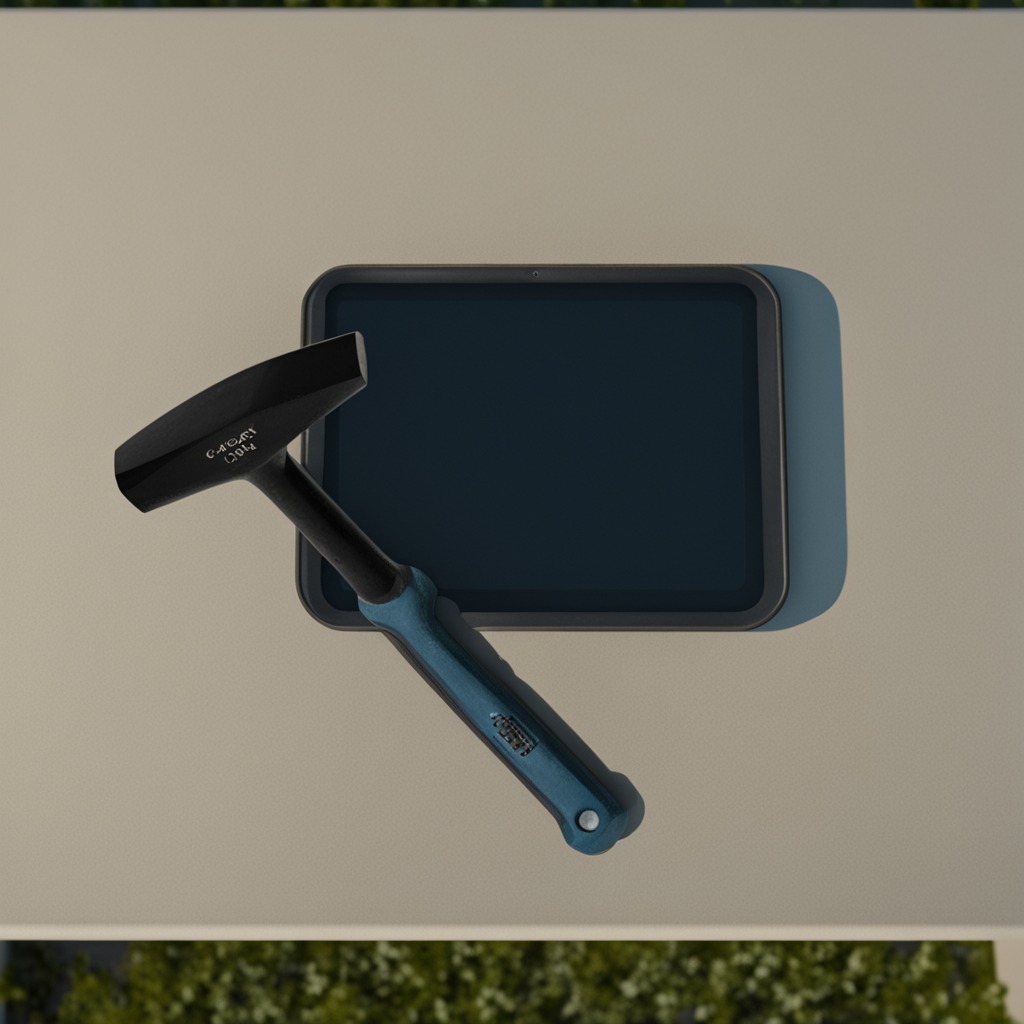
A hammer is lying on the clean utility table in a temporary outdoor tool station afternoon light present textured surface